Field crop: maize
Growth stage: 2
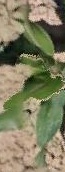
Species: maize